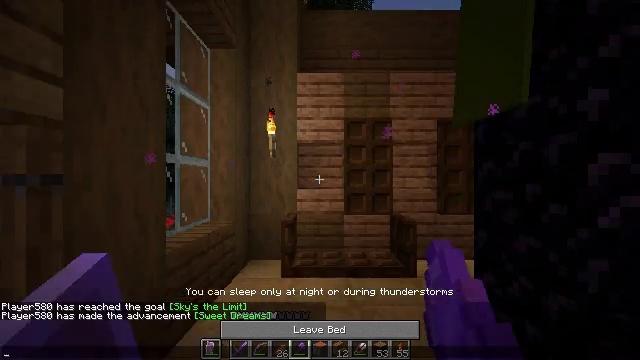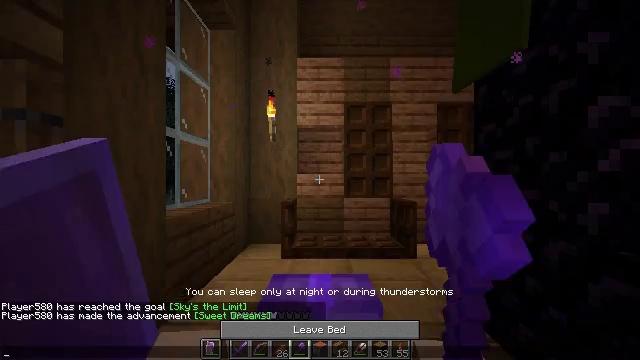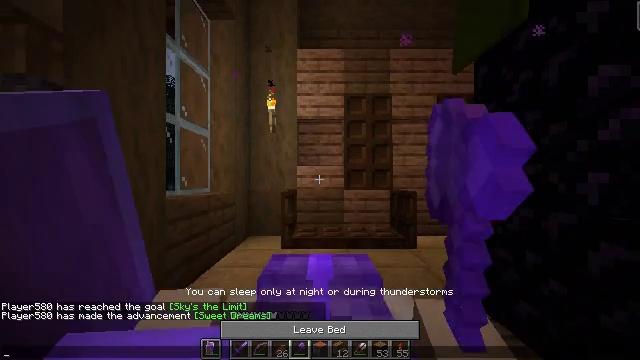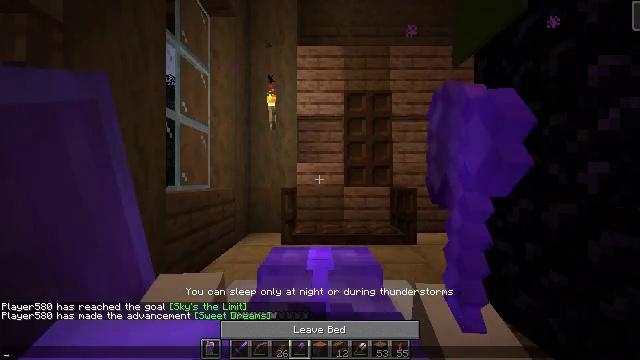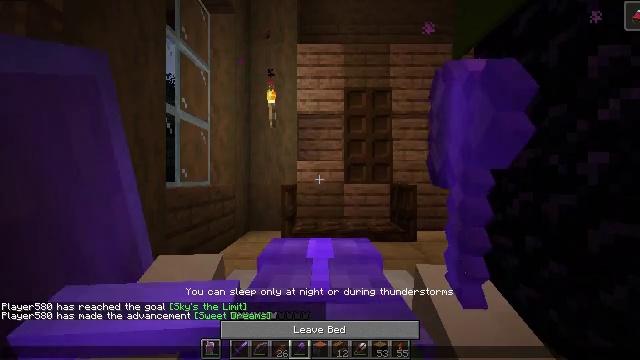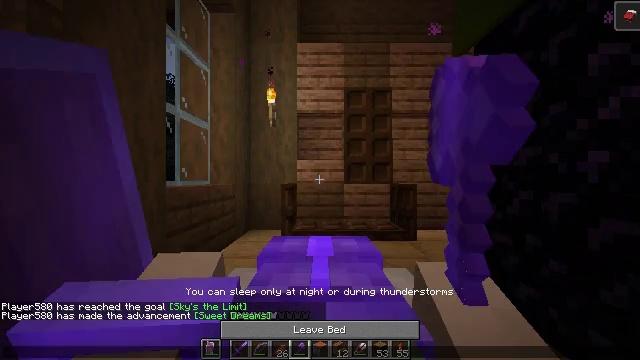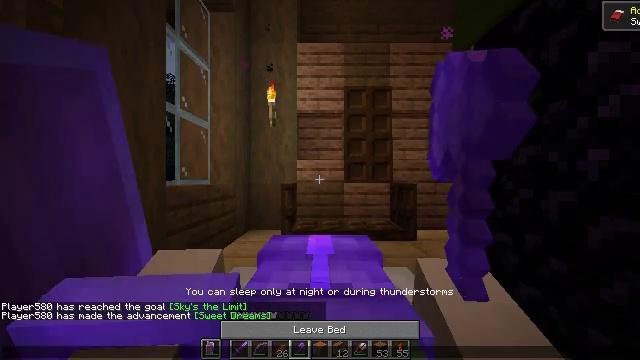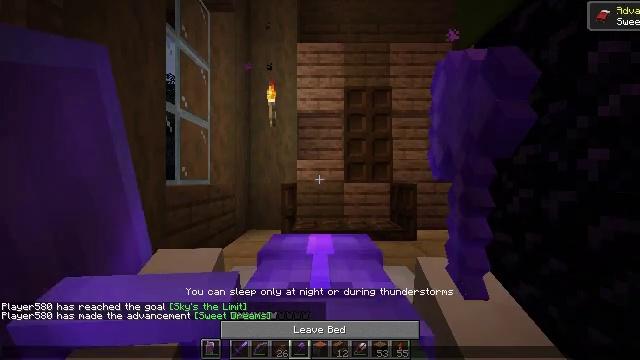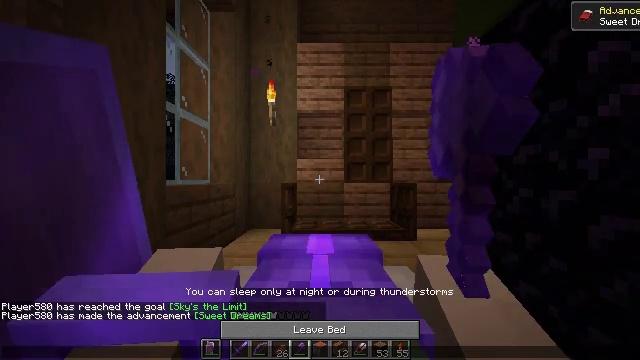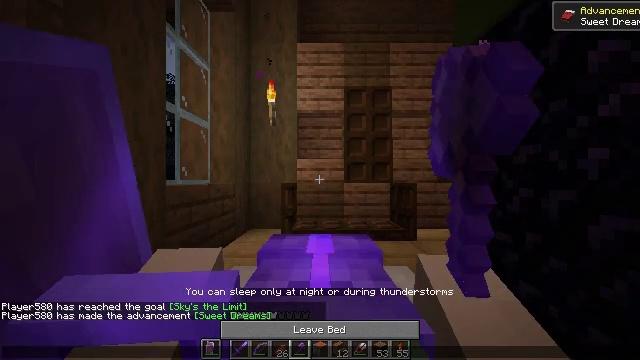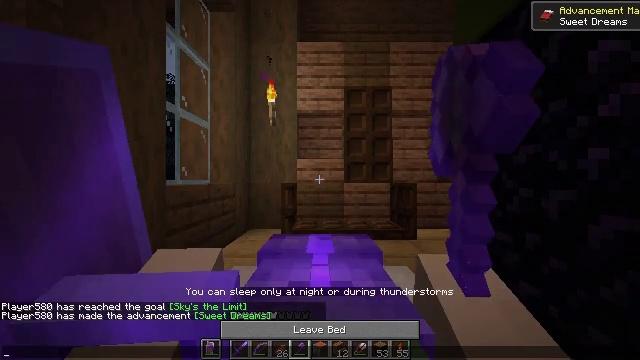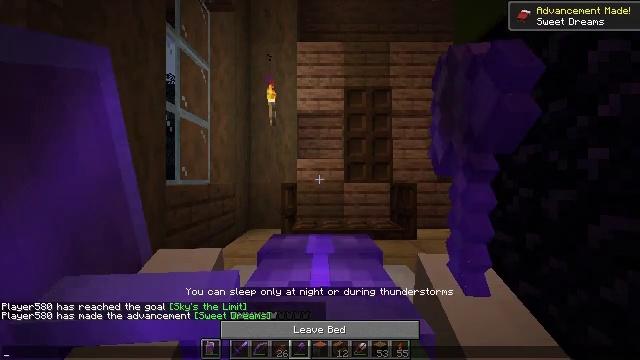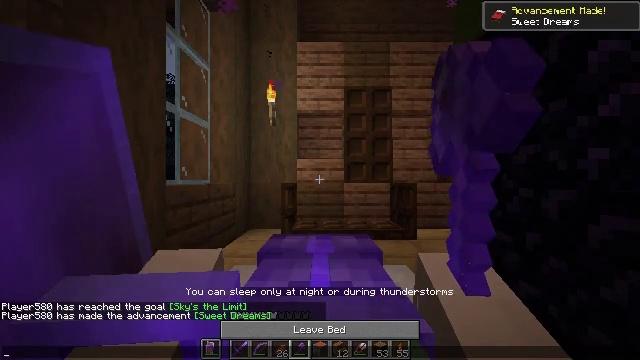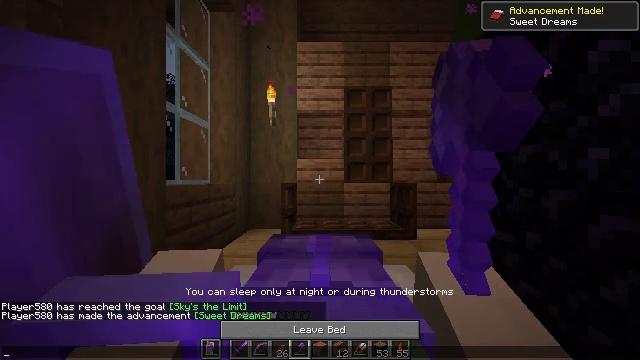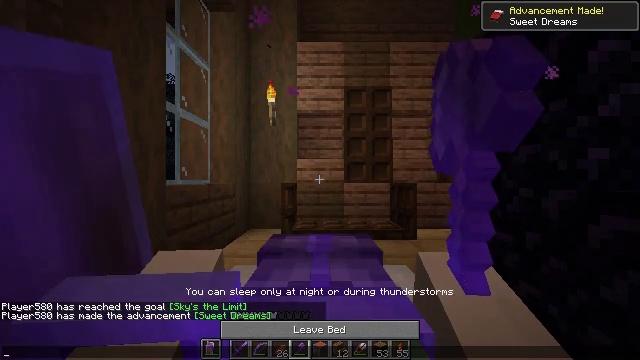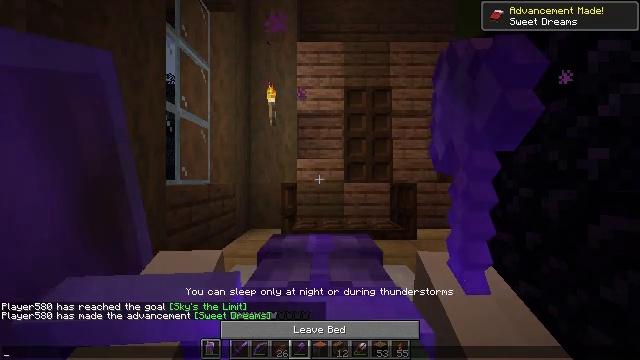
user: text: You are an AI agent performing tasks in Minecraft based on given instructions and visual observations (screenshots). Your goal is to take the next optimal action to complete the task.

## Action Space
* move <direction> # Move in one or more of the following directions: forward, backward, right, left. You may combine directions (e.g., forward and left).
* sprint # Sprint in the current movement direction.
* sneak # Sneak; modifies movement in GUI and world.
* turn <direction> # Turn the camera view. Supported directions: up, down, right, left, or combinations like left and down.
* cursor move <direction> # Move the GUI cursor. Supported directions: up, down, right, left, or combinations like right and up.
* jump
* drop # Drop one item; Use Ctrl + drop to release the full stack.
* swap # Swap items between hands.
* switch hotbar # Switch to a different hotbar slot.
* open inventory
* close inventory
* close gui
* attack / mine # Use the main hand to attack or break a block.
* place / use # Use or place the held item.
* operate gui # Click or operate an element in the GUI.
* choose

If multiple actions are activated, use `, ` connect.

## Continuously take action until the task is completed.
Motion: motion action
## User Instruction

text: Gather stripped acacia log from fallen trees.
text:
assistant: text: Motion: use / place
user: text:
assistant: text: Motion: use / place
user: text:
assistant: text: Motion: use / place
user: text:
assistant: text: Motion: use / place
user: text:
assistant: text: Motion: use / place
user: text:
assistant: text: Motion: use / place
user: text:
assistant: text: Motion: use / place
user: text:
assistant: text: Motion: use / place
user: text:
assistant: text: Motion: no_op
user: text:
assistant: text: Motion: no_op
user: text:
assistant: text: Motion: no_op
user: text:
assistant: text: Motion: no_op
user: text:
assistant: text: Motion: no_op
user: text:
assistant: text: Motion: no_op
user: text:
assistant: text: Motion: no_op
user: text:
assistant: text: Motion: no_op
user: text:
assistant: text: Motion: no_op
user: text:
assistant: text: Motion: no_op
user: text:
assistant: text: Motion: no_op
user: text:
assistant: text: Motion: no_op
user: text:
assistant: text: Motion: no_op
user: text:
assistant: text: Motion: no_op
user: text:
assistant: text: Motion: no_op
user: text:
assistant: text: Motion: no_op
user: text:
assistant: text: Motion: no_op
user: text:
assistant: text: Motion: no_op
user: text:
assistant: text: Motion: no_op
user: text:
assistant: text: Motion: no_op
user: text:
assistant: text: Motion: no_op
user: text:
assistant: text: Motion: no_op